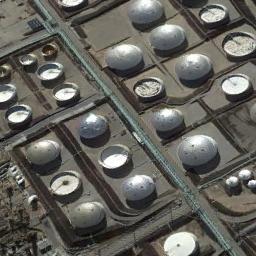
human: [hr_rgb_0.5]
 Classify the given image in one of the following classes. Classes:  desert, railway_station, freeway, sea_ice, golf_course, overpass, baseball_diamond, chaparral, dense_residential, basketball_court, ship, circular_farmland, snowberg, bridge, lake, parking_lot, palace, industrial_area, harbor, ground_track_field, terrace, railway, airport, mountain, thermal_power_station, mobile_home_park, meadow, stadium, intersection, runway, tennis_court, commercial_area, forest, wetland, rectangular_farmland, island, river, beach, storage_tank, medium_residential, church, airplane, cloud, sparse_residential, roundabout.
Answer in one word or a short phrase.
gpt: storage_tank